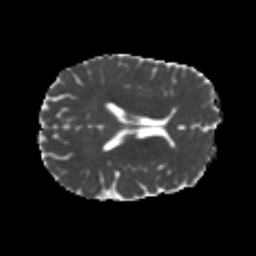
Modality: MD
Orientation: axial
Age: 20
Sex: male
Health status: healthy
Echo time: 0.074 s